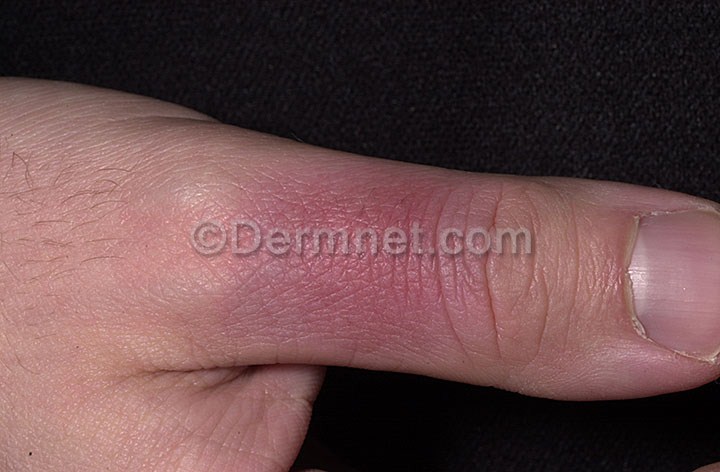
Disease: Exanthems and Drug Eruptions